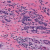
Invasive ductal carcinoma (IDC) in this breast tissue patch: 0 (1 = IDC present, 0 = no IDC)